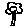
Label: flower